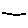
Label: line